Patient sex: M
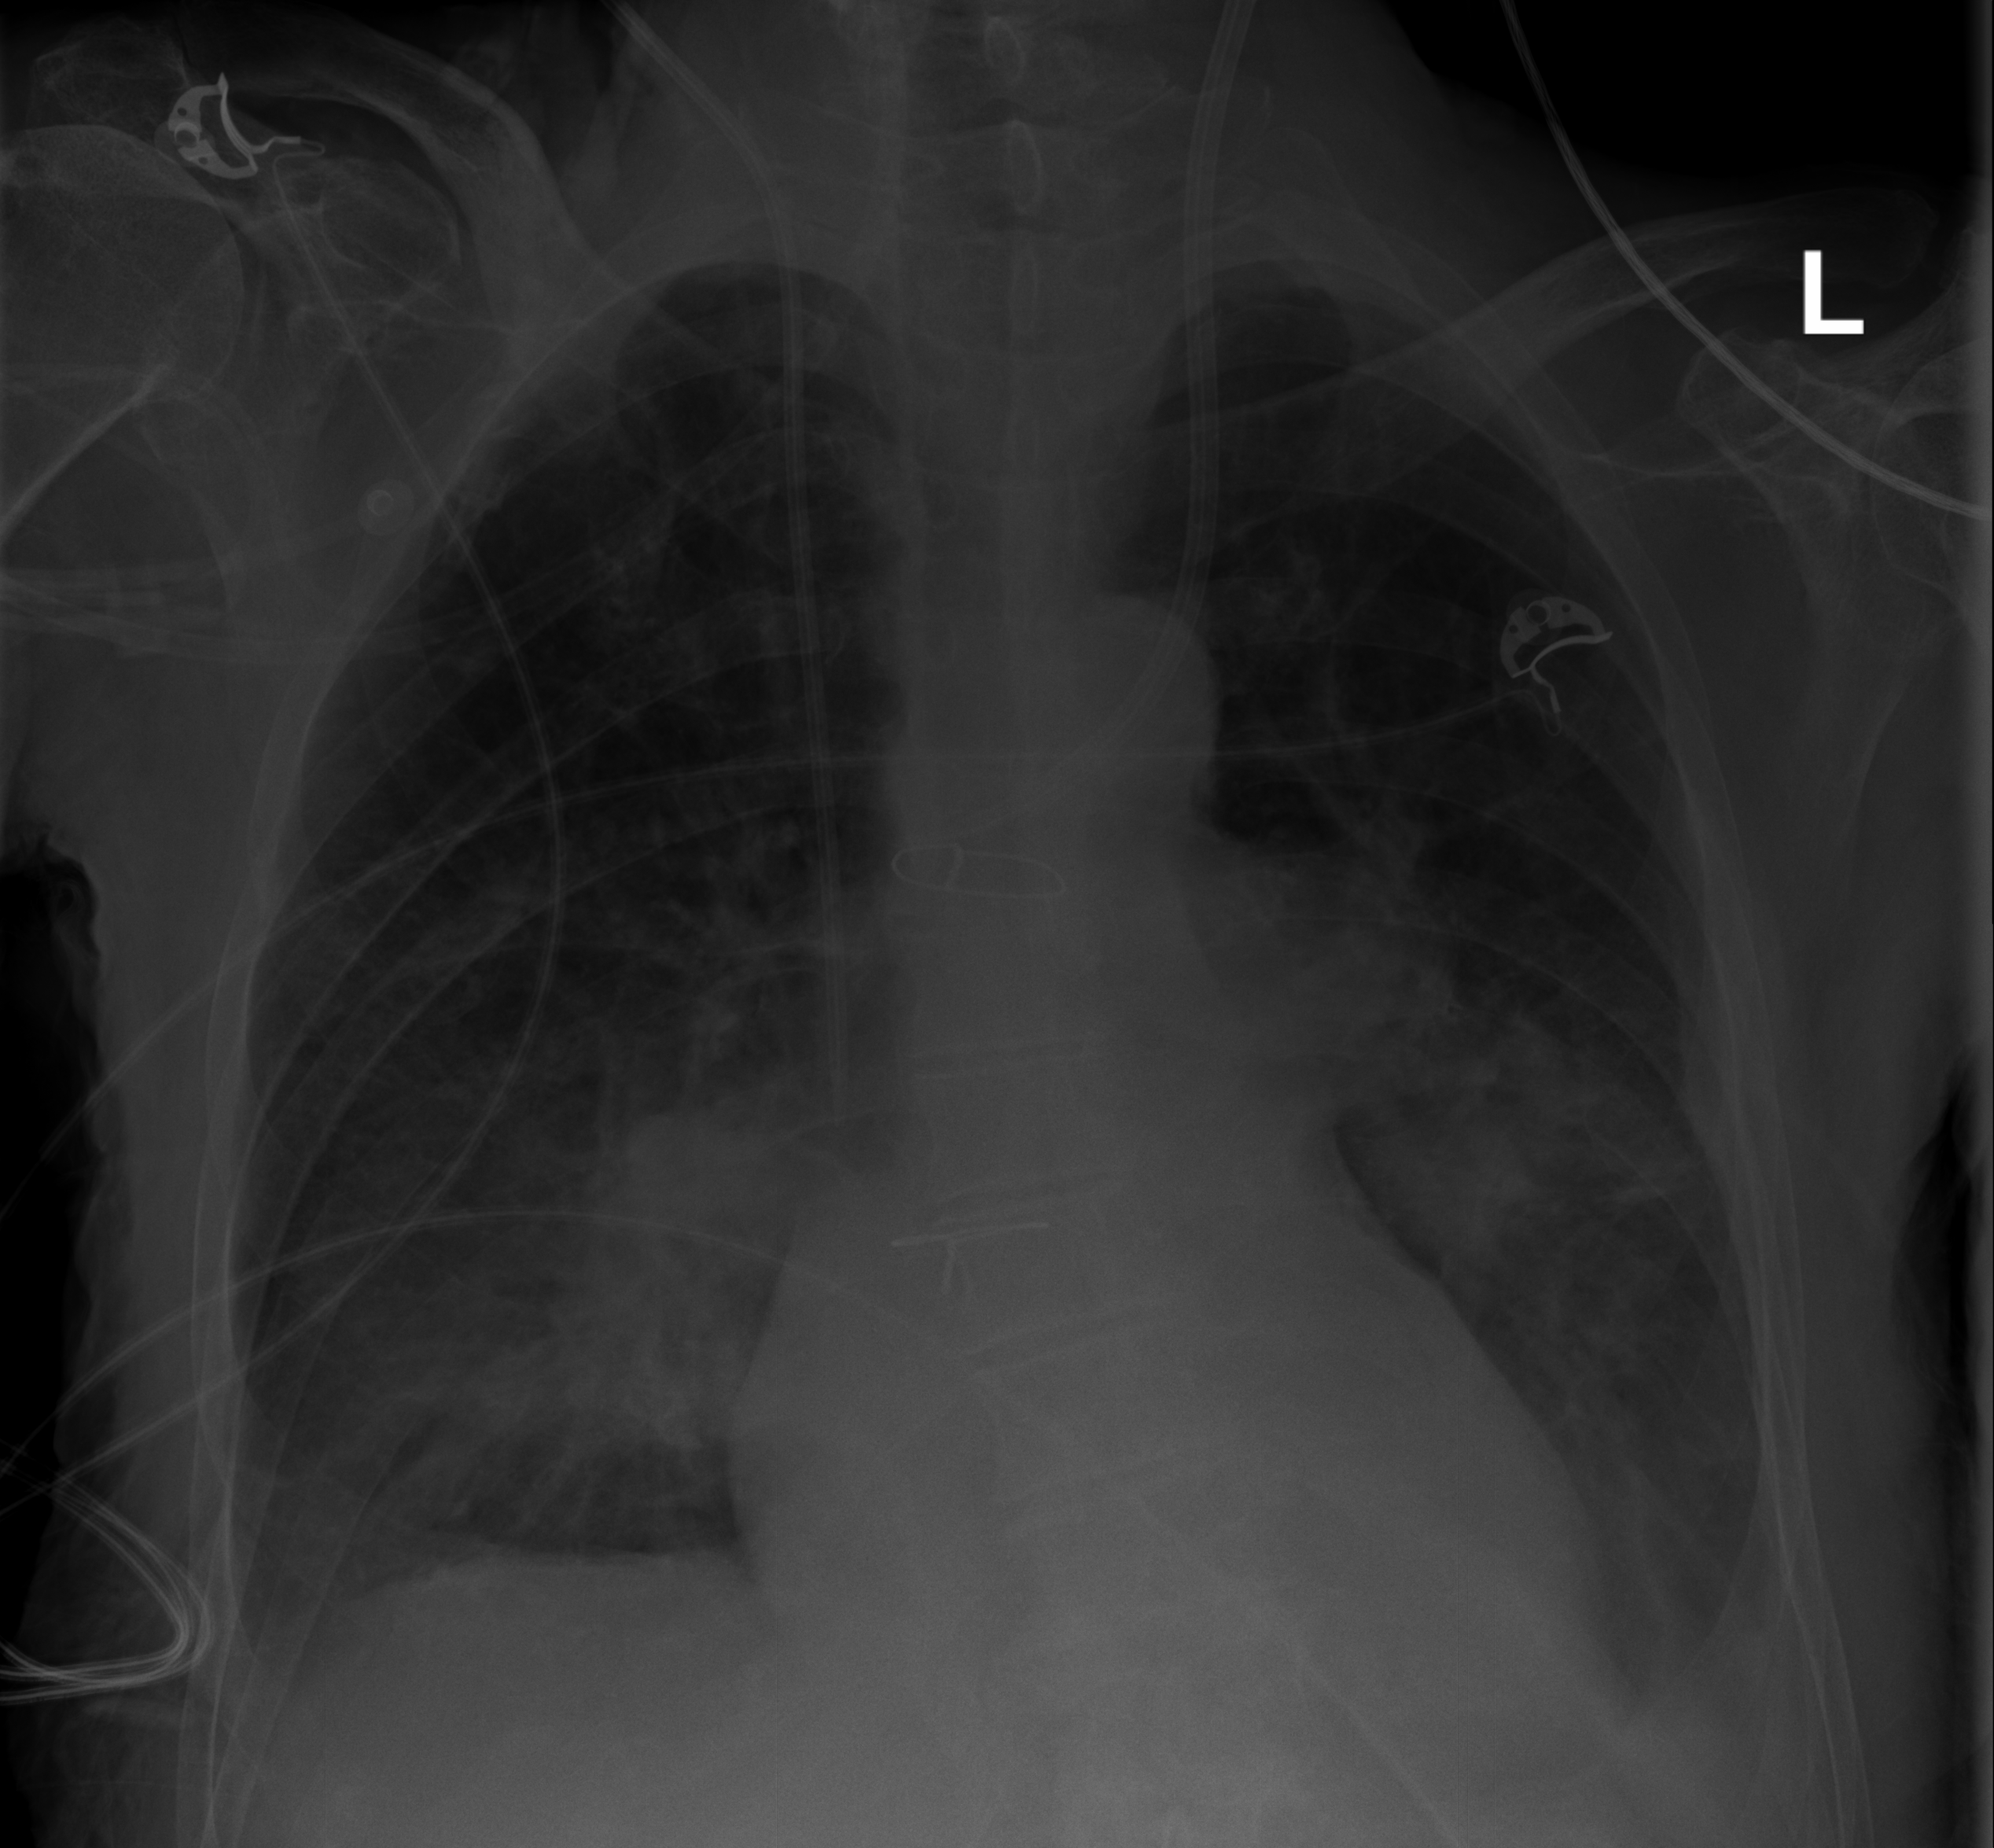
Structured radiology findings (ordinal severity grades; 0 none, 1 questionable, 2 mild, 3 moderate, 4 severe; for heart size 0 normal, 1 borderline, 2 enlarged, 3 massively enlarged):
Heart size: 0
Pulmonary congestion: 1
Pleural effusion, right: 0
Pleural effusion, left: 2
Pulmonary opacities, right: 2
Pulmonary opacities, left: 2
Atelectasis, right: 2
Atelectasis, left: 2